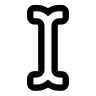
Cursor type: text
OS/theme: linux-bibata
Variant: white